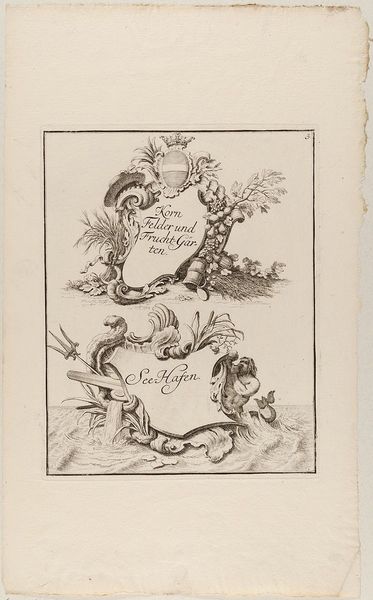
Titel: Zwei Kartuschen,  Blatt 3 aus der Folge 'Allerhand neu erfundene Comperts...'
Künstler: Johann Justus Preisler
Standort: Hamburg
Institution: Museum für Kunst und Gewerbe Hamburg
Schlagwörter: wasser, see, feld, felder, land, rokoko, früchte, ranken, schrift, wellen, papier, getreide, korn, grafik, graphik, kartusche, fotografie, photographie, druckgraphik, druckgrafik, stich, österreich, girlanden, wappen, kupferstich, nation, wasserzeichen, dreizack, seehafen, schrifttafeln, forke, meermann, reproduktionen, blumengewinde, druckerzeugnisse, ornamentstich, vorlageblätter